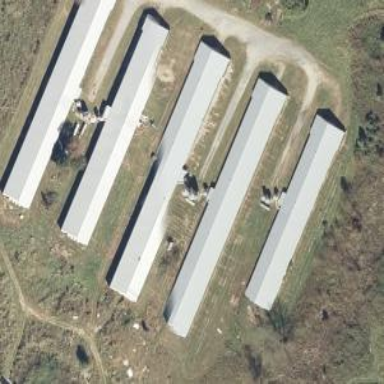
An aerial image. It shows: Farm auxiliary building.